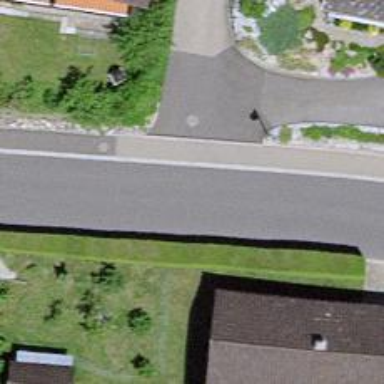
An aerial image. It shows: Residential road.